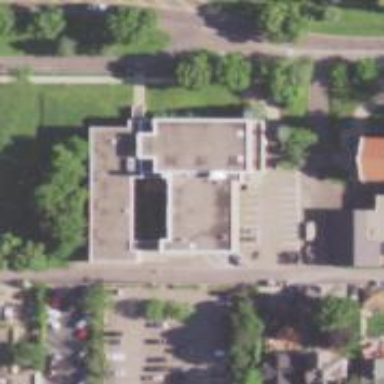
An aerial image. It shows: Kindergarten.